Field crop: maize
Growth stage: 2
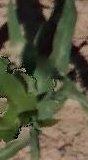
Species: maize